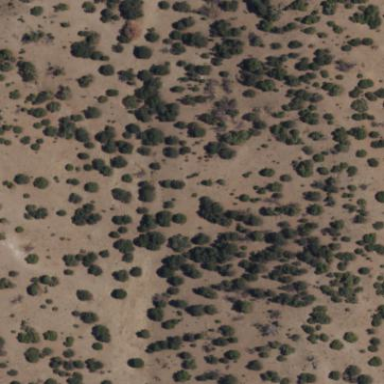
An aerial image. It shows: Patch of scrub vegetation.